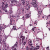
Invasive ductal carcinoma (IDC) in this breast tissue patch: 1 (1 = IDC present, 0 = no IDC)